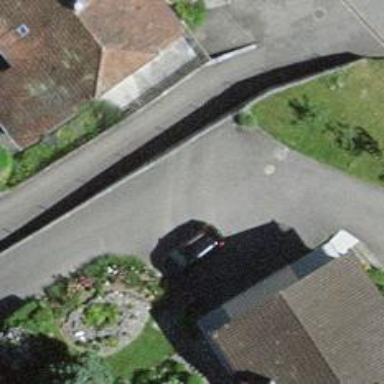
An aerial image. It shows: Asphalt road in living street.